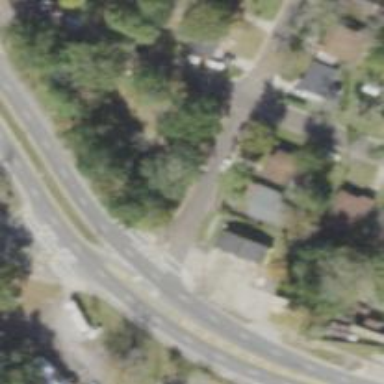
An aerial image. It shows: Marked road crossing.